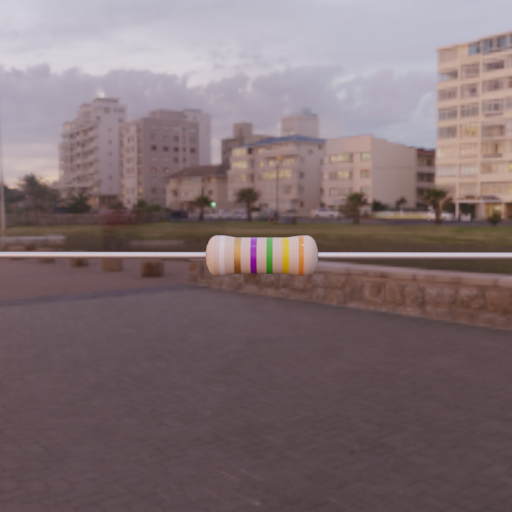
Resistor colour bands (in order): white, gold, violet, green, yellow, orange